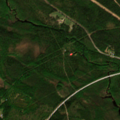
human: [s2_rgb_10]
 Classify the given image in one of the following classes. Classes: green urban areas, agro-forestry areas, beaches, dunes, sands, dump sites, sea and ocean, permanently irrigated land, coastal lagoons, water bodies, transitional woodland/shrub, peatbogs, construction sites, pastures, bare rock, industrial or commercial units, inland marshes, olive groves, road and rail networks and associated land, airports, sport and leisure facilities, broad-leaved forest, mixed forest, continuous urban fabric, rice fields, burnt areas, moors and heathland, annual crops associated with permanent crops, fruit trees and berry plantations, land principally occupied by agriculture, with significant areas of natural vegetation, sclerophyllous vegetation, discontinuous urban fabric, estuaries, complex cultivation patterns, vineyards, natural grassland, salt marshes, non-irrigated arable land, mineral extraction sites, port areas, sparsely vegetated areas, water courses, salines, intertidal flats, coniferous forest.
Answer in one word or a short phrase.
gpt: coniferous forest, mixed forest, transitional woodland/shrub, water bodies